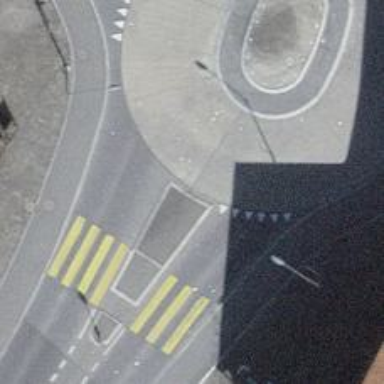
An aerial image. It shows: Road with "give way" sign.